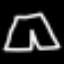
Label: pants